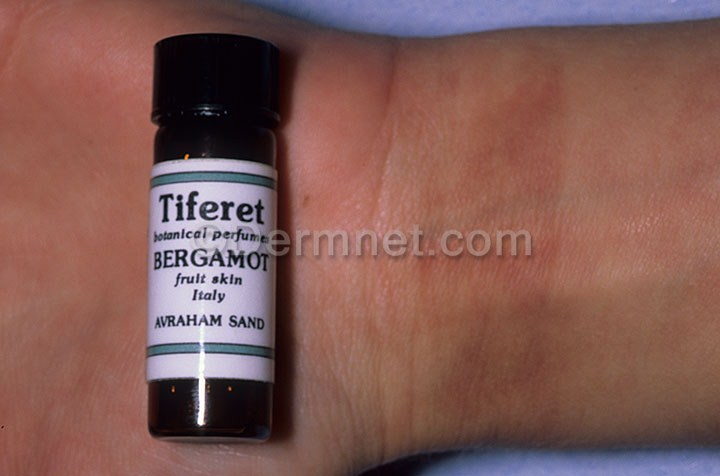
Disease: Light Diseases and Disorders of Pigmentation